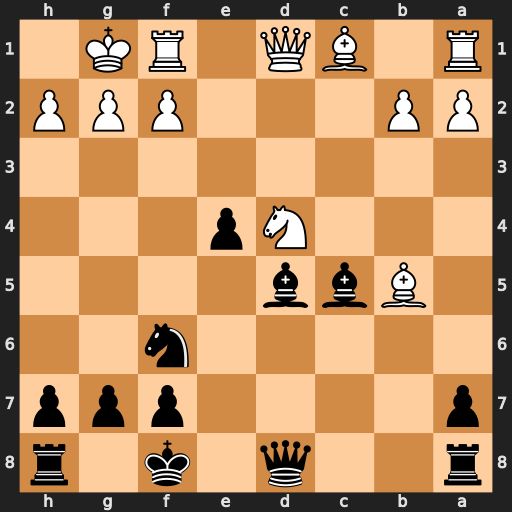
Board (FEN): r2q1k1r/p4ppp/5n2/1Bbb4/3Np3/8/PP3PPP/R1BQ1RK1
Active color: b
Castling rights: -
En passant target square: -
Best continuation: Qb6 Be3 Bxd4 Bxd4 Qxb5